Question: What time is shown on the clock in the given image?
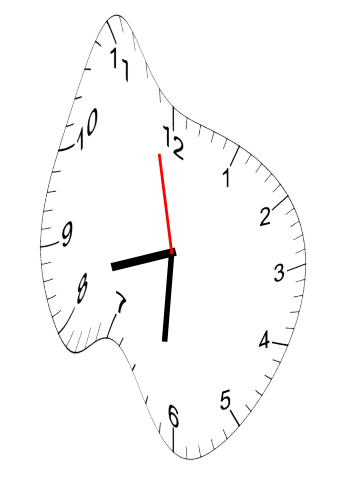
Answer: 08:30:58